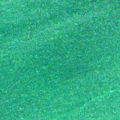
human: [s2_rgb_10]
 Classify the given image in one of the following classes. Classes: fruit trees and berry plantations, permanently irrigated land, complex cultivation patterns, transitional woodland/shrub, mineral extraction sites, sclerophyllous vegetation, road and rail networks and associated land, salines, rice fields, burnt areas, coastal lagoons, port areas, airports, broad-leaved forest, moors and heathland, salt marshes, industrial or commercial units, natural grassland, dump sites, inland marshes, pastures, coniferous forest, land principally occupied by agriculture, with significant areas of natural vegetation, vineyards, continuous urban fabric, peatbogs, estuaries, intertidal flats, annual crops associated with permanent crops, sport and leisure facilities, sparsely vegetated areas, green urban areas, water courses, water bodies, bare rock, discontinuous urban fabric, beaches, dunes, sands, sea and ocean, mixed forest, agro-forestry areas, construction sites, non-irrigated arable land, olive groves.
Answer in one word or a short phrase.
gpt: sea and ocean